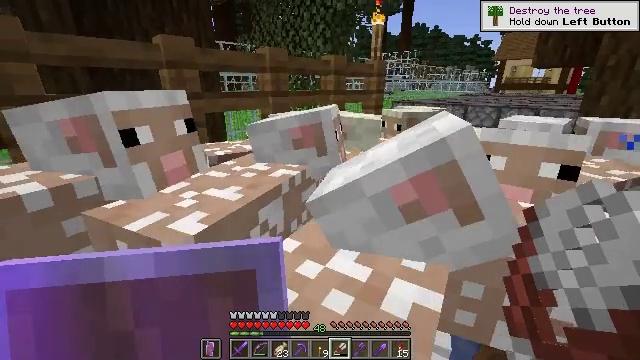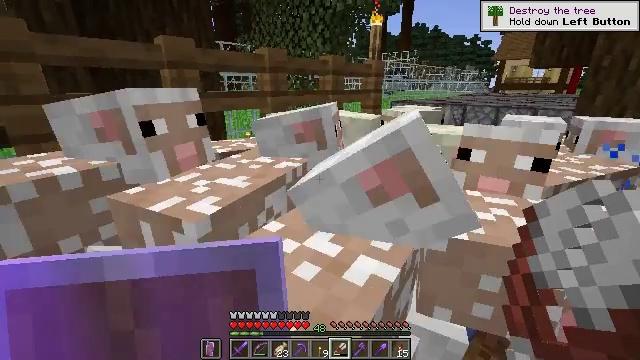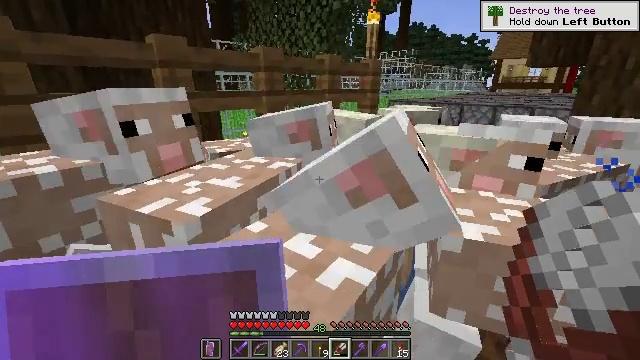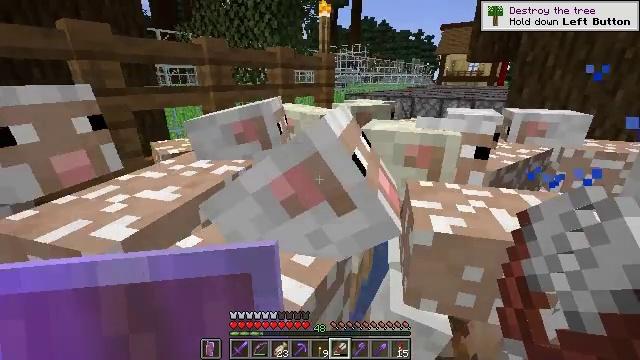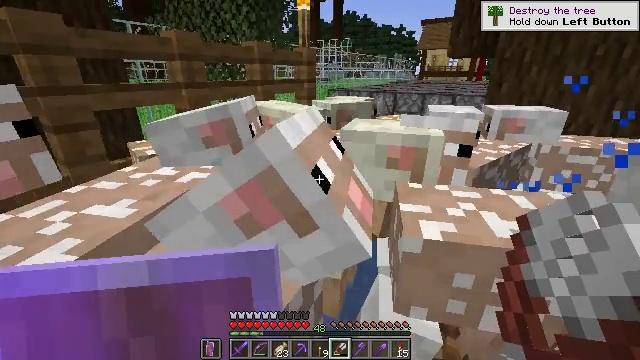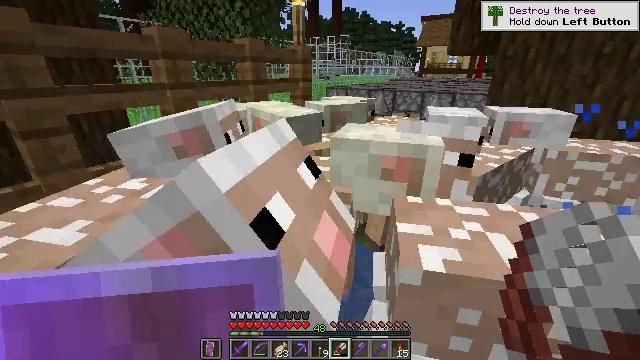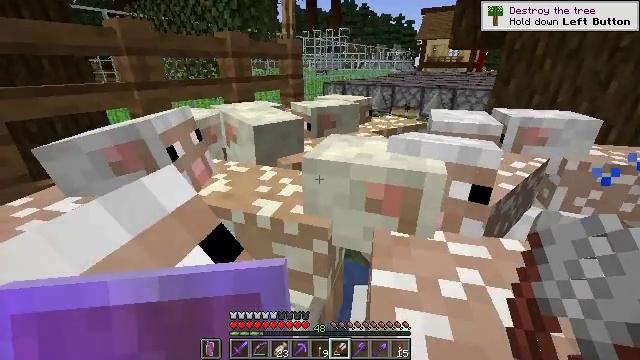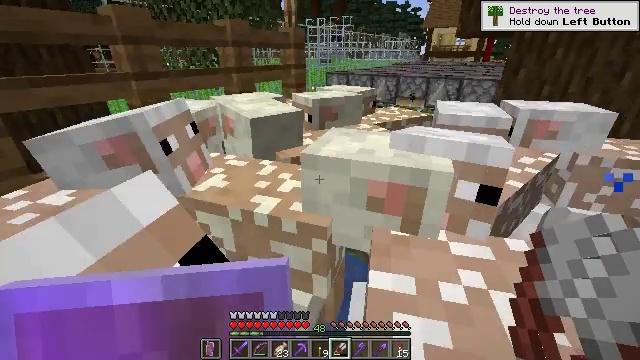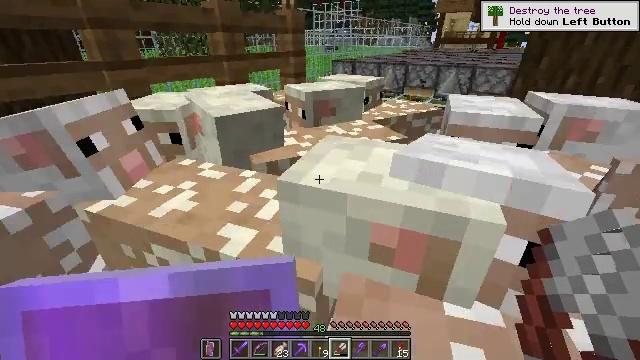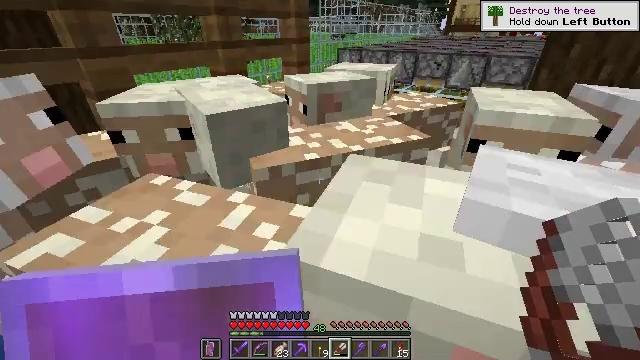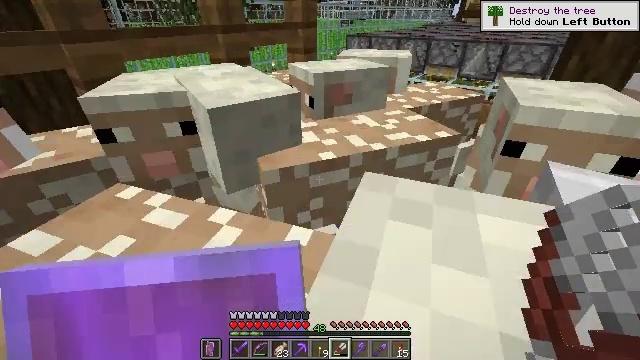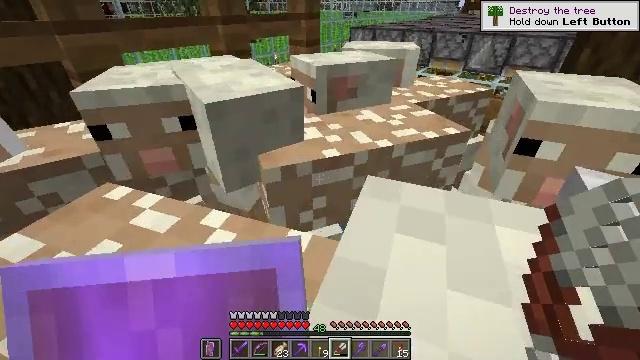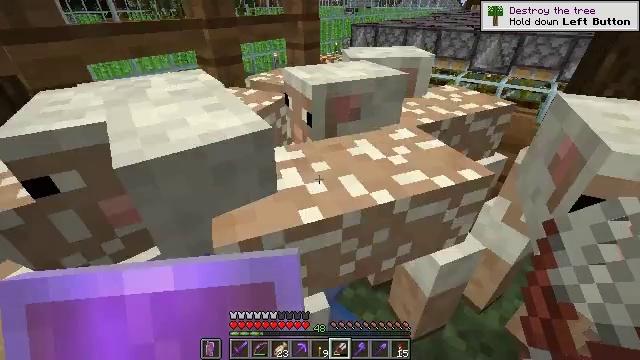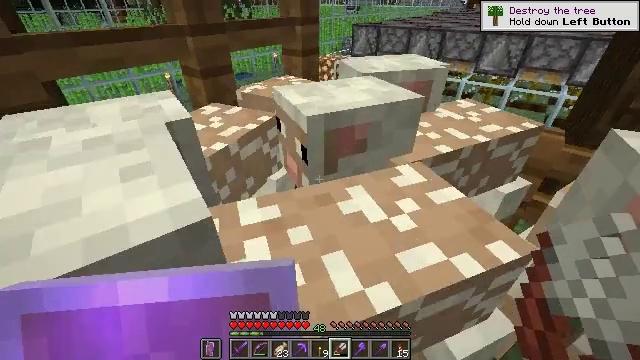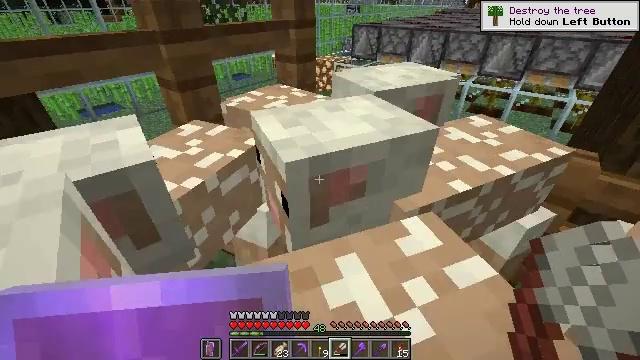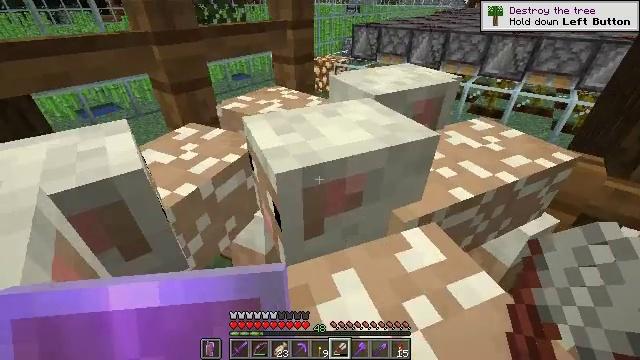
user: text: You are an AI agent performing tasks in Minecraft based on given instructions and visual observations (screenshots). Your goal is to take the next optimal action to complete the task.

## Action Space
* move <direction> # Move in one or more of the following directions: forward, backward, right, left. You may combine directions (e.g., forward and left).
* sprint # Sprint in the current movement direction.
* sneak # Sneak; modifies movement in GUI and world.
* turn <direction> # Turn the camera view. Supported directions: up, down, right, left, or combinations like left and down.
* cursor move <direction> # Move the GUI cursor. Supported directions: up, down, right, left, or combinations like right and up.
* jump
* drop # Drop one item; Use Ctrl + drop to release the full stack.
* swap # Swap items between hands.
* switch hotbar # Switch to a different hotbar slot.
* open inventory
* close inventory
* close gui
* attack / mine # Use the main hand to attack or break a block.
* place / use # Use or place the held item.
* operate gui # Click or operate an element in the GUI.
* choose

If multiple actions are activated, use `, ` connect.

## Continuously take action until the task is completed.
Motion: motion action
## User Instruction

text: craft item air
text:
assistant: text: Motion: move forward
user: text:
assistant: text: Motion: move forward
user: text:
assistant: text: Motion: move forward, turn right and down
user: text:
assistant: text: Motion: move forward, turn right
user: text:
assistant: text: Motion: move forward
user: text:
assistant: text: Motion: move forward, turn down
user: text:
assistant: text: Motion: move forward, turn down
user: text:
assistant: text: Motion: move forward, turn left and down
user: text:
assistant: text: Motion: move forward, turn left and down
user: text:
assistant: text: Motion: move forward, turn left and down
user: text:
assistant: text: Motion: move forward, turn down
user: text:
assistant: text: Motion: move forward
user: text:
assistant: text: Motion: move forward
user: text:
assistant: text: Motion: move forward
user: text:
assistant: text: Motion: move forward
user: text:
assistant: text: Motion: move forward
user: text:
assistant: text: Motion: move forward
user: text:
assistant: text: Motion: move forward
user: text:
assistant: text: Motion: move forward
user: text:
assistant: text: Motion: move forward
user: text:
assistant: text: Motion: move forward
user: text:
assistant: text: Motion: move forward
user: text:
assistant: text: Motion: move forward
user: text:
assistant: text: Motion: move forward
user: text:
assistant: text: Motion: move forward
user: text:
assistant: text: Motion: no_op
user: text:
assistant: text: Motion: no_op
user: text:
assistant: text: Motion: no_op
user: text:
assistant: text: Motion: no_op
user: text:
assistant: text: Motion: no_op